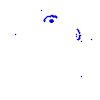
Particle: pion